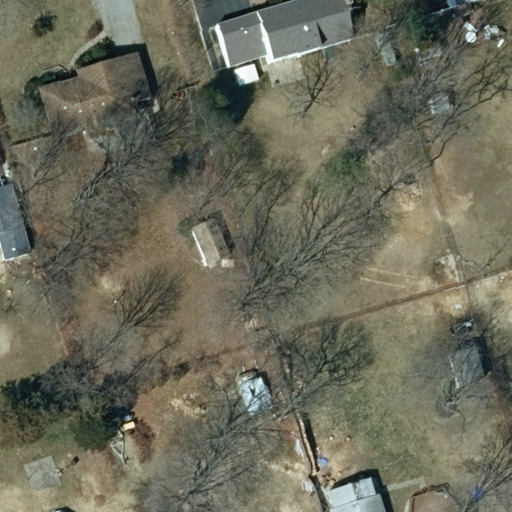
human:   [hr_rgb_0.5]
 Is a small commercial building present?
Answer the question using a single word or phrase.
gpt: no

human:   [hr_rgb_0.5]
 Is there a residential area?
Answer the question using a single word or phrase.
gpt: yes

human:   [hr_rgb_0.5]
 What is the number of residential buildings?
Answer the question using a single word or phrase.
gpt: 6

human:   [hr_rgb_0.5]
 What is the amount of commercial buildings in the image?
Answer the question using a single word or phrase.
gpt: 0

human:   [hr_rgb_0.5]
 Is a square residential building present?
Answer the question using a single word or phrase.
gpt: no

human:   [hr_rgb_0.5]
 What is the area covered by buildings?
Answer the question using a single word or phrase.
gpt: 1182m2

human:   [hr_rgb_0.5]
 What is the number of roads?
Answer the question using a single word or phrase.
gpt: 0

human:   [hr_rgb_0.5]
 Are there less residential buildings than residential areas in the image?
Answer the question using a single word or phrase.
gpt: no

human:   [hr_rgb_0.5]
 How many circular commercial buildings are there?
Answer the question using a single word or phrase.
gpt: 0

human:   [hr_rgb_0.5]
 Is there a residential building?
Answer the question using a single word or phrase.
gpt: yes

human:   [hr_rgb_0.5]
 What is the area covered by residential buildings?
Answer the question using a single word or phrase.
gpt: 1078m2

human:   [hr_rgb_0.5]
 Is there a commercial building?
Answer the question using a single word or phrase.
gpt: no

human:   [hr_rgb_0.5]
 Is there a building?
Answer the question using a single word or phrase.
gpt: yes

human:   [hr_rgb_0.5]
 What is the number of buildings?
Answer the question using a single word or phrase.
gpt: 8

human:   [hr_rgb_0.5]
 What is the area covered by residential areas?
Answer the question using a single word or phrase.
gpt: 10621m2

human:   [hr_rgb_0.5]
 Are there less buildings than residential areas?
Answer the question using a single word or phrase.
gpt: no

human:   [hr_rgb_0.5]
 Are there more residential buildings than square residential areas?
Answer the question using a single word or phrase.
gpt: yes

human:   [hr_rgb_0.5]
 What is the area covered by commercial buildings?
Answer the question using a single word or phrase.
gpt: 0m2

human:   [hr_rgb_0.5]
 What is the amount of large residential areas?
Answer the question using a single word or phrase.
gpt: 1

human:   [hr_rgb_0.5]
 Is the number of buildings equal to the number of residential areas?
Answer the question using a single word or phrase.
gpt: no

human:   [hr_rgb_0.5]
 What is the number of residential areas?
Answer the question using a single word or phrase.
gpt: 1

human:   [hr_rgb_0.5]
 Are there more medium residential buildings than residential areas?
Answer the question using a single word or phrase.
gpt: yes

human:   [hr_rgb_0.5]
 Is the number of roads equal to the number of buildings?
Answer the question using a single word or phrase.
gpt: no

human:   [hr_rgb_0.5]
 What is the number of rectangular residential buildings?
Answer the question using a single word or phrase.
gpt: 3

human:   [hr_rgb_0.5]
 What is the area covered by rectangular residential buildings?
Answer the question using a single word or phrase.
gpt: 137m2

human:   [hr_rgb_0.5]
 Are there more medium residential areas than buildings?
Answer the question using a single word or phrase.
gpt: no

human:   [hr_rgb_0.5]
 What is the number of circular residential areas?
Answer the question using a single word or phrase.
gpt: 0

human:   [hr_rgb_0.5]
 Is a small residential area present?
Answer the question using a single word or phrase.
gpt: no

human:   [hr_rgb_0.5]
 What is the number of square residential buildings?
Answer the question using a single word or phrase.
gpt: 0

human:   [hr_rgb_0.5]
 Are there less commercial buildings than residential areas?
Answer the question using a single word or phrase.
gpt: yes

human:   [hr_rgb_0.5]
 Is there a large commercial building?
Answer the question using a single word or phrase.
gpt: no

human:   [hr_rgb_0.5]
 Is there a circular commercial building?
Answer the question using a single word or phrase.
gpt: no

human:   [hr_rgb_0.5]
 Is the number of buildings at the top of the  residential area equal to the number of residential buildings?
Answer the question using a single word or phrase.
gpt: no

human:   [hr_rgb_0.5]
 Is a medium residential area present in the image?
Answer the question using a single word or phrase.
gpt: no

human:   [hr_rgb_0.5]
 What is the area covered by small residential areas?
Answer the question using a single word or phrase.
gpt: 0m2

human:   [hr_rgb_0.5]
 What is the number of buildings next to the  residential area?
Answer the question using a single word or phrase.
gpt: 8

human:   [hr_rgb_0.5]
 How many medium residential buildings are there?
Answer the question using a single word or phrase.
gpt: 3

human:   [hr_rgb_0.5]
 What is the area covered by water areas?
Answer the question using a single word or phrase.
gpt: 0m2

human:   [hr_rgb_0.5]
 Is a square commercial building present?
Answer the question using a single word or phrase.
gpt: no

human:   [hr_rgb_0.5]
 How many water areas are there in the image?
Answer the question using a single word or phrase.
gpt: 0

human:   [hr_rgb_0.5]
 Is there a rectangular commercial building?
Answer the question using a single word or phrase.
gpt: no

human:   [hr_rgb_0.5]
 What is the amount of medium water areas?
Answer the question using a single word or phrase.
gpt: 0

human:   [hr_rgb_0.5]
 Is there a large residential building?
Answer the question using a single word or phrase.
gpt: no

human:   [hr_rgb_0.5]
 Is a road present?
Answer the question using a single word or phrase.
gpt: no

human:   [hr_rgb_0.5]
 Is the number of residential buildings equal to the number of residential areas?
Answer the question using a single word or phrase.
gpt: no

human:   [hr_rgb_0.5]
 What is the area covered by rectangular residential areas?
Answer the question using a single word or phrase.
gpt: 10621m2

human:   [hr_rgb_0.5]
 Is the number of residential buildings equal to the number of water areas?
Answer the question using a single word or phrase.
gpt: no

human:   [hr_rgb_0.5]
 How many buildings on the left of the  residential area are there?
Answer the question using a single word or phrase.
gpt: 0

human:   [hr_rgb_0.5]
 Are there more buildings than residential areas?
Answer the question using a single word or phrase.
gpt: yes

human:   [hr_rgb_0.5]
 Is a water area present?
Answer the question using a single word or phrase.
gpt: no

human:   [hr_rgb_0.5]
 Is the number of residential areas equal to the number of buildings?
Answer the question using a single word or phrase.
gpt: no

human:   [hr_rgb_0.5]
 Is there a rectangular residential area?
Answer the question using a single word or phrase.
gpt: yes

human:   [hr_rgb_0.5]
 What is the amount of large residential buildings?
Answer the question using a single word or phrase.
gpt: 0

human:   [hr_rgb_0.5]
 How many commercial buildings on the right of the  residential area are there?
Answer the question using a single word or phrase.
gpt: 0

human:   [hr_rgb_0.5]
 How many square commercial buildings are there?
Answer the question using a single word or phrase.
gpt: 0

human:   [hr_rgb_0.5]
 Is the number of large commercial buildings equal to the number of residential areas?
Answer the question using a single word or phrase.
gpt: no

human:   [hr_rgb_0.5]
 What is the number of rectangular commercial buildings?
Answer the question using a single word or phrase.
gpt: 0

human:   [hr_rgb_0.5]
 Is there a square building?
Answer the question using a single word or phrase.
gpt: no

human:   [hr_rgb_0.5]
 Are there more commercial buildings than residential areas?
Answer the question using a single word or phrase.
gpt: no

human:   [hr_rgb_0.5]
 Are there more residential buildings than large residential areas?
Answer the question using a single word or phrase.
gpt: yes

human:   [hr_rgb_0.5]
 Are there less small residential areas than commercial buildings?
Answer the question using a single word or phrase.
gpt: no

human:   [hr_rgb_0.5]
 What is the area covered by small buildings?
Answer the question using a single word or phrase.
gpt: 241m2

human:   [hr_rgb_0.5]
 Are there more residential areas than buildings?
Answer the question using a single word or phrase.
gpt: no

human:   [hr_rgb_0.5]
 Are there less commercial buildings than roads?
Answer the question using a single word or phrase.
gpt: no